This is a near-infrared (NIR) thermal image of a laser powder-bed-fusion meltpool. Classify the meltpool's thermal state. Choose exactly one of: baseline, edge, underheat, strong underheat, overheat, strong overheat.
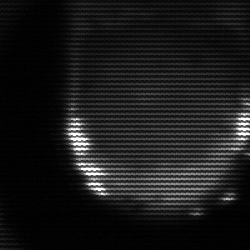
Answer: edge